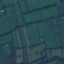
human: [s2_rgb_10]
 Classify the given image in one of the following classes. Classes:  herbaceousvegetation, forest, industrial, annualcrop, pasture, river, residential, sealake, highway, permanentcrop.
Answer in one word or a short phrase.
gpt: Pasture